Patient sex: M
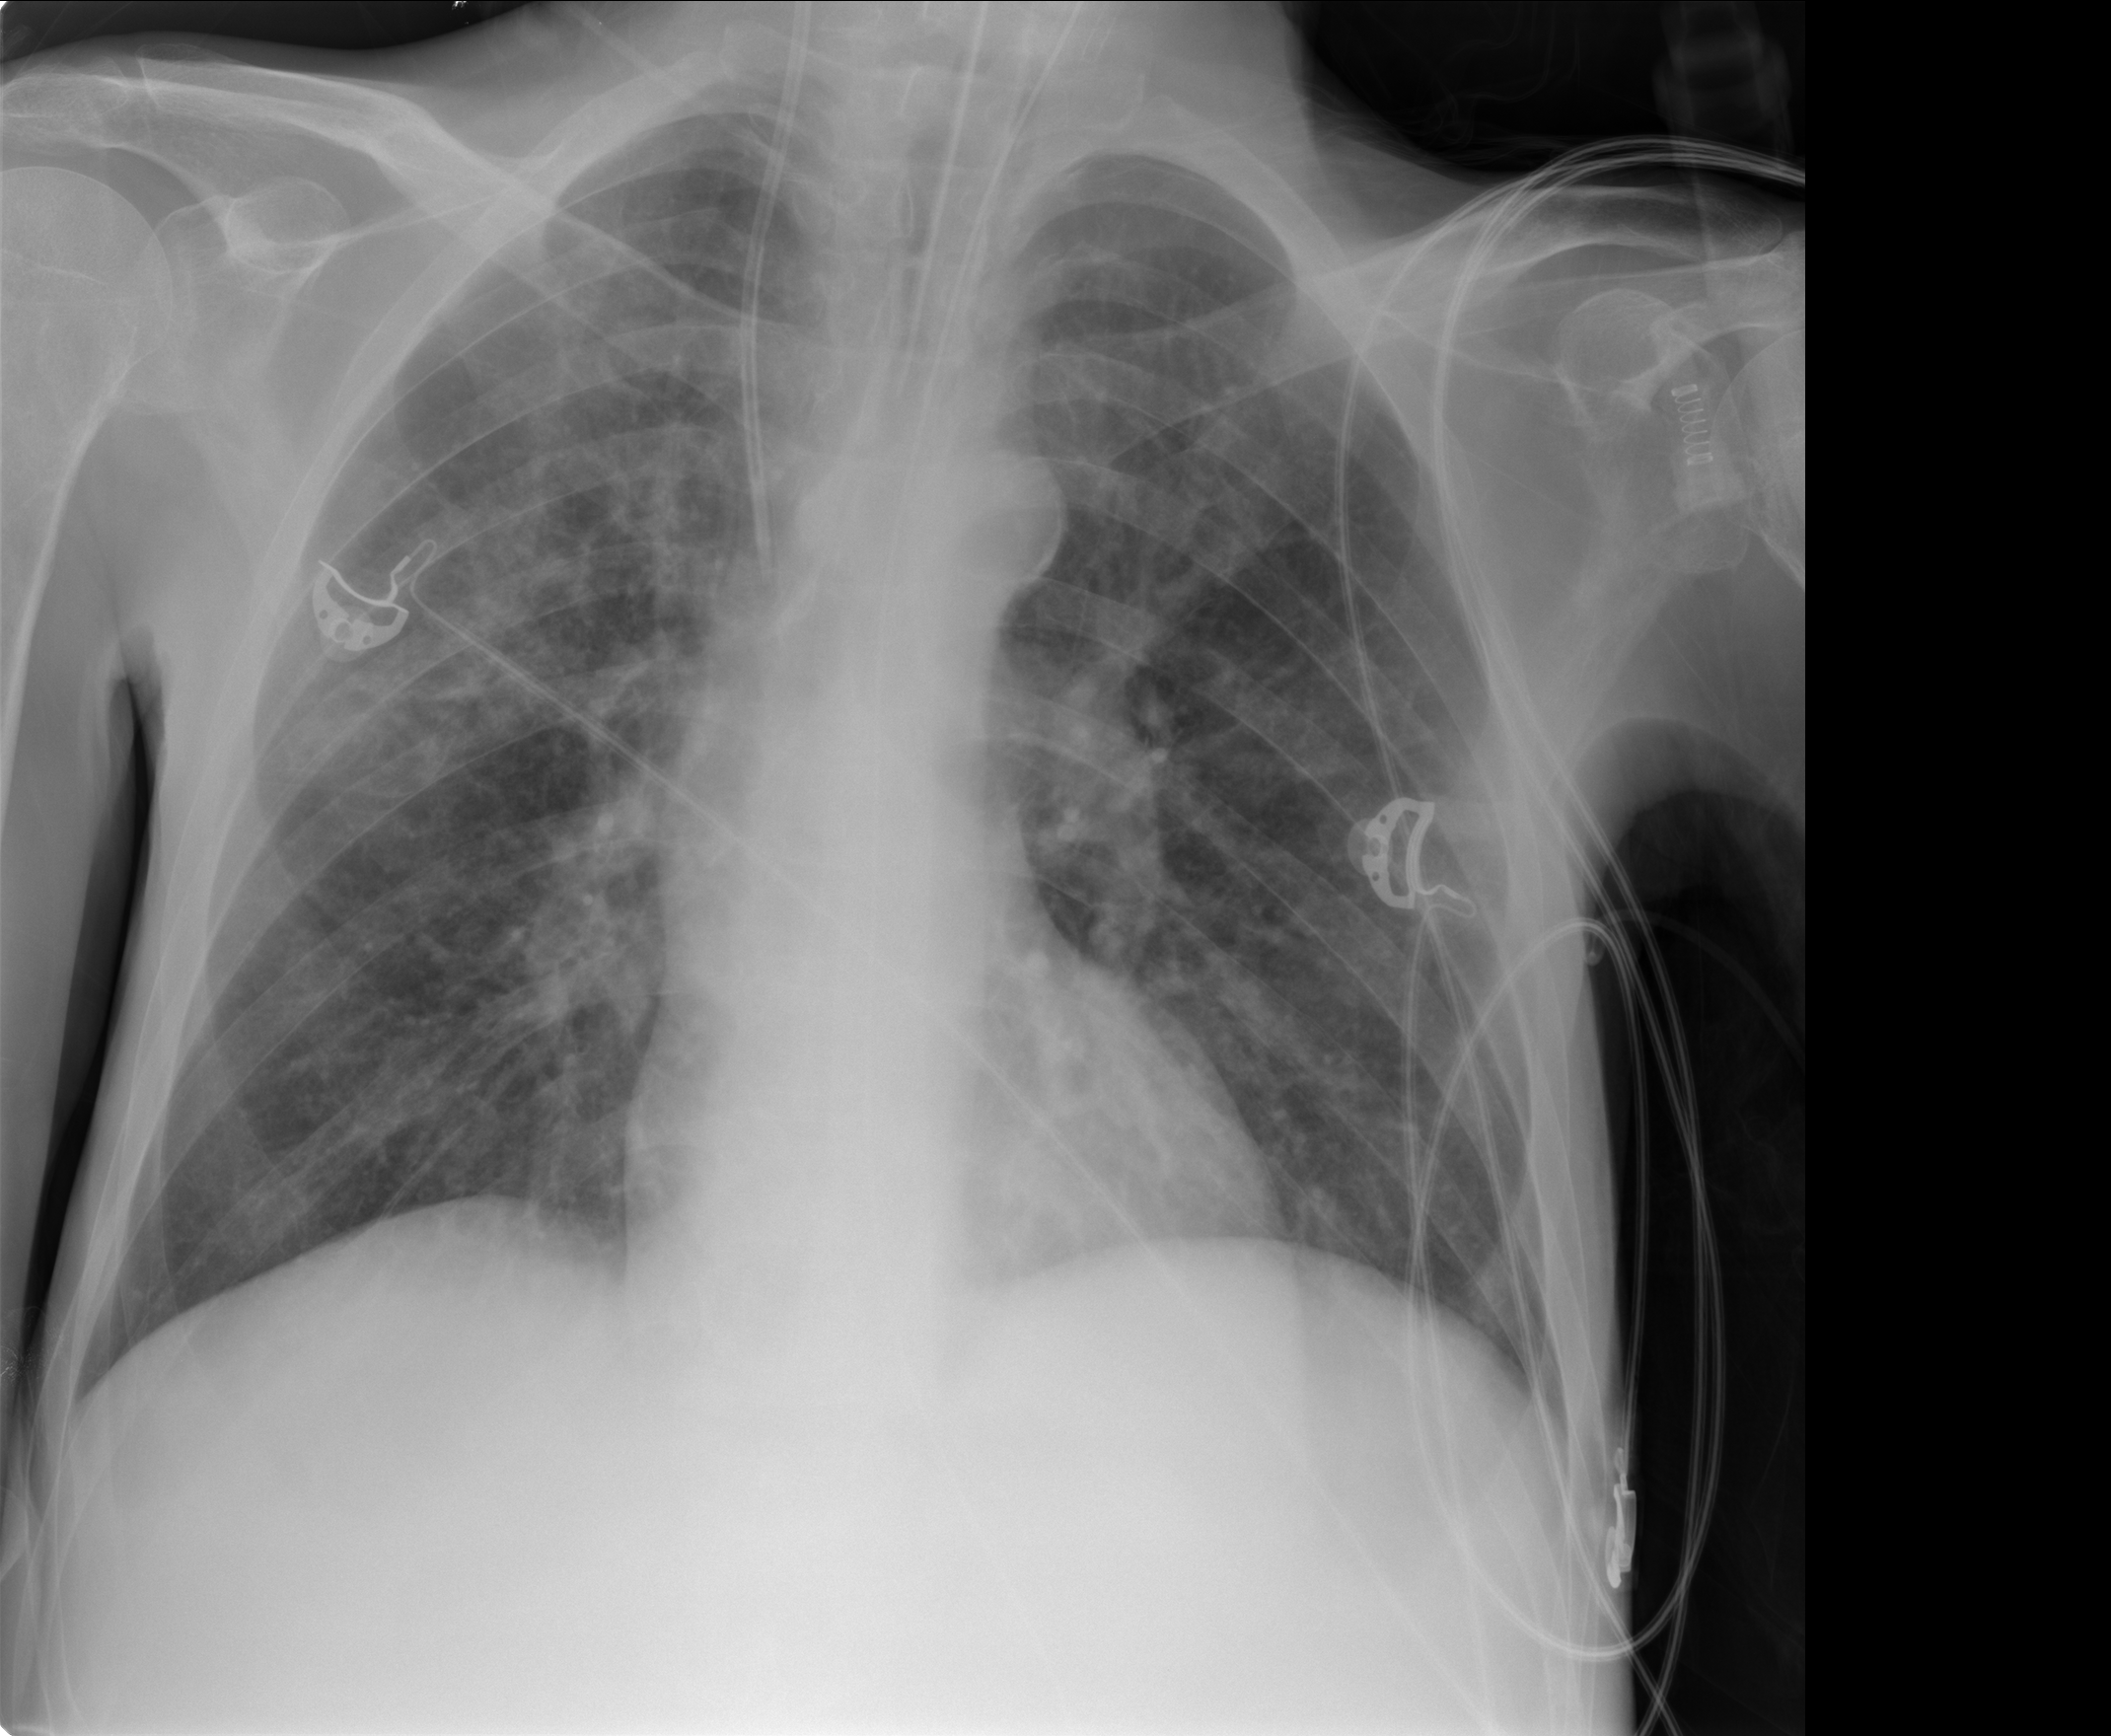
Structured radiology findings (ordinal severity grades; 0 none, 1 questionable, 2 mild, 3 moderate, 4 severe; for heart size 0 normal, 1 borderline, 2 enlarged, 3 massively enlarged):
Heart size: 0
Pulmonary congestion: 0
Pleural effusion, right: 0
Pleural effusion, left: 0
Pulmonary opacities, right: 2
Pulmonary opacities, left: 2
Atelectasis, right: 2
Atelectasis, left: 2